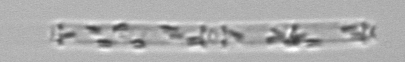
Label: Cerataulina_pelagica